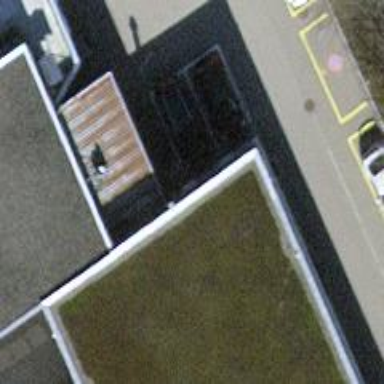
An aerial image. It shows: Surveillance system is in place.